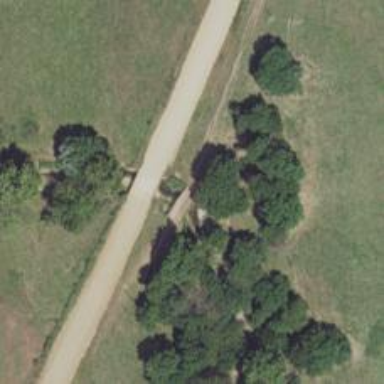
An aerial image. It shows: Footway on bridge.